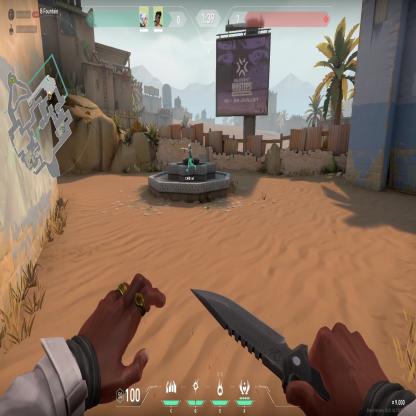
Label: teammate